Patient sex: M
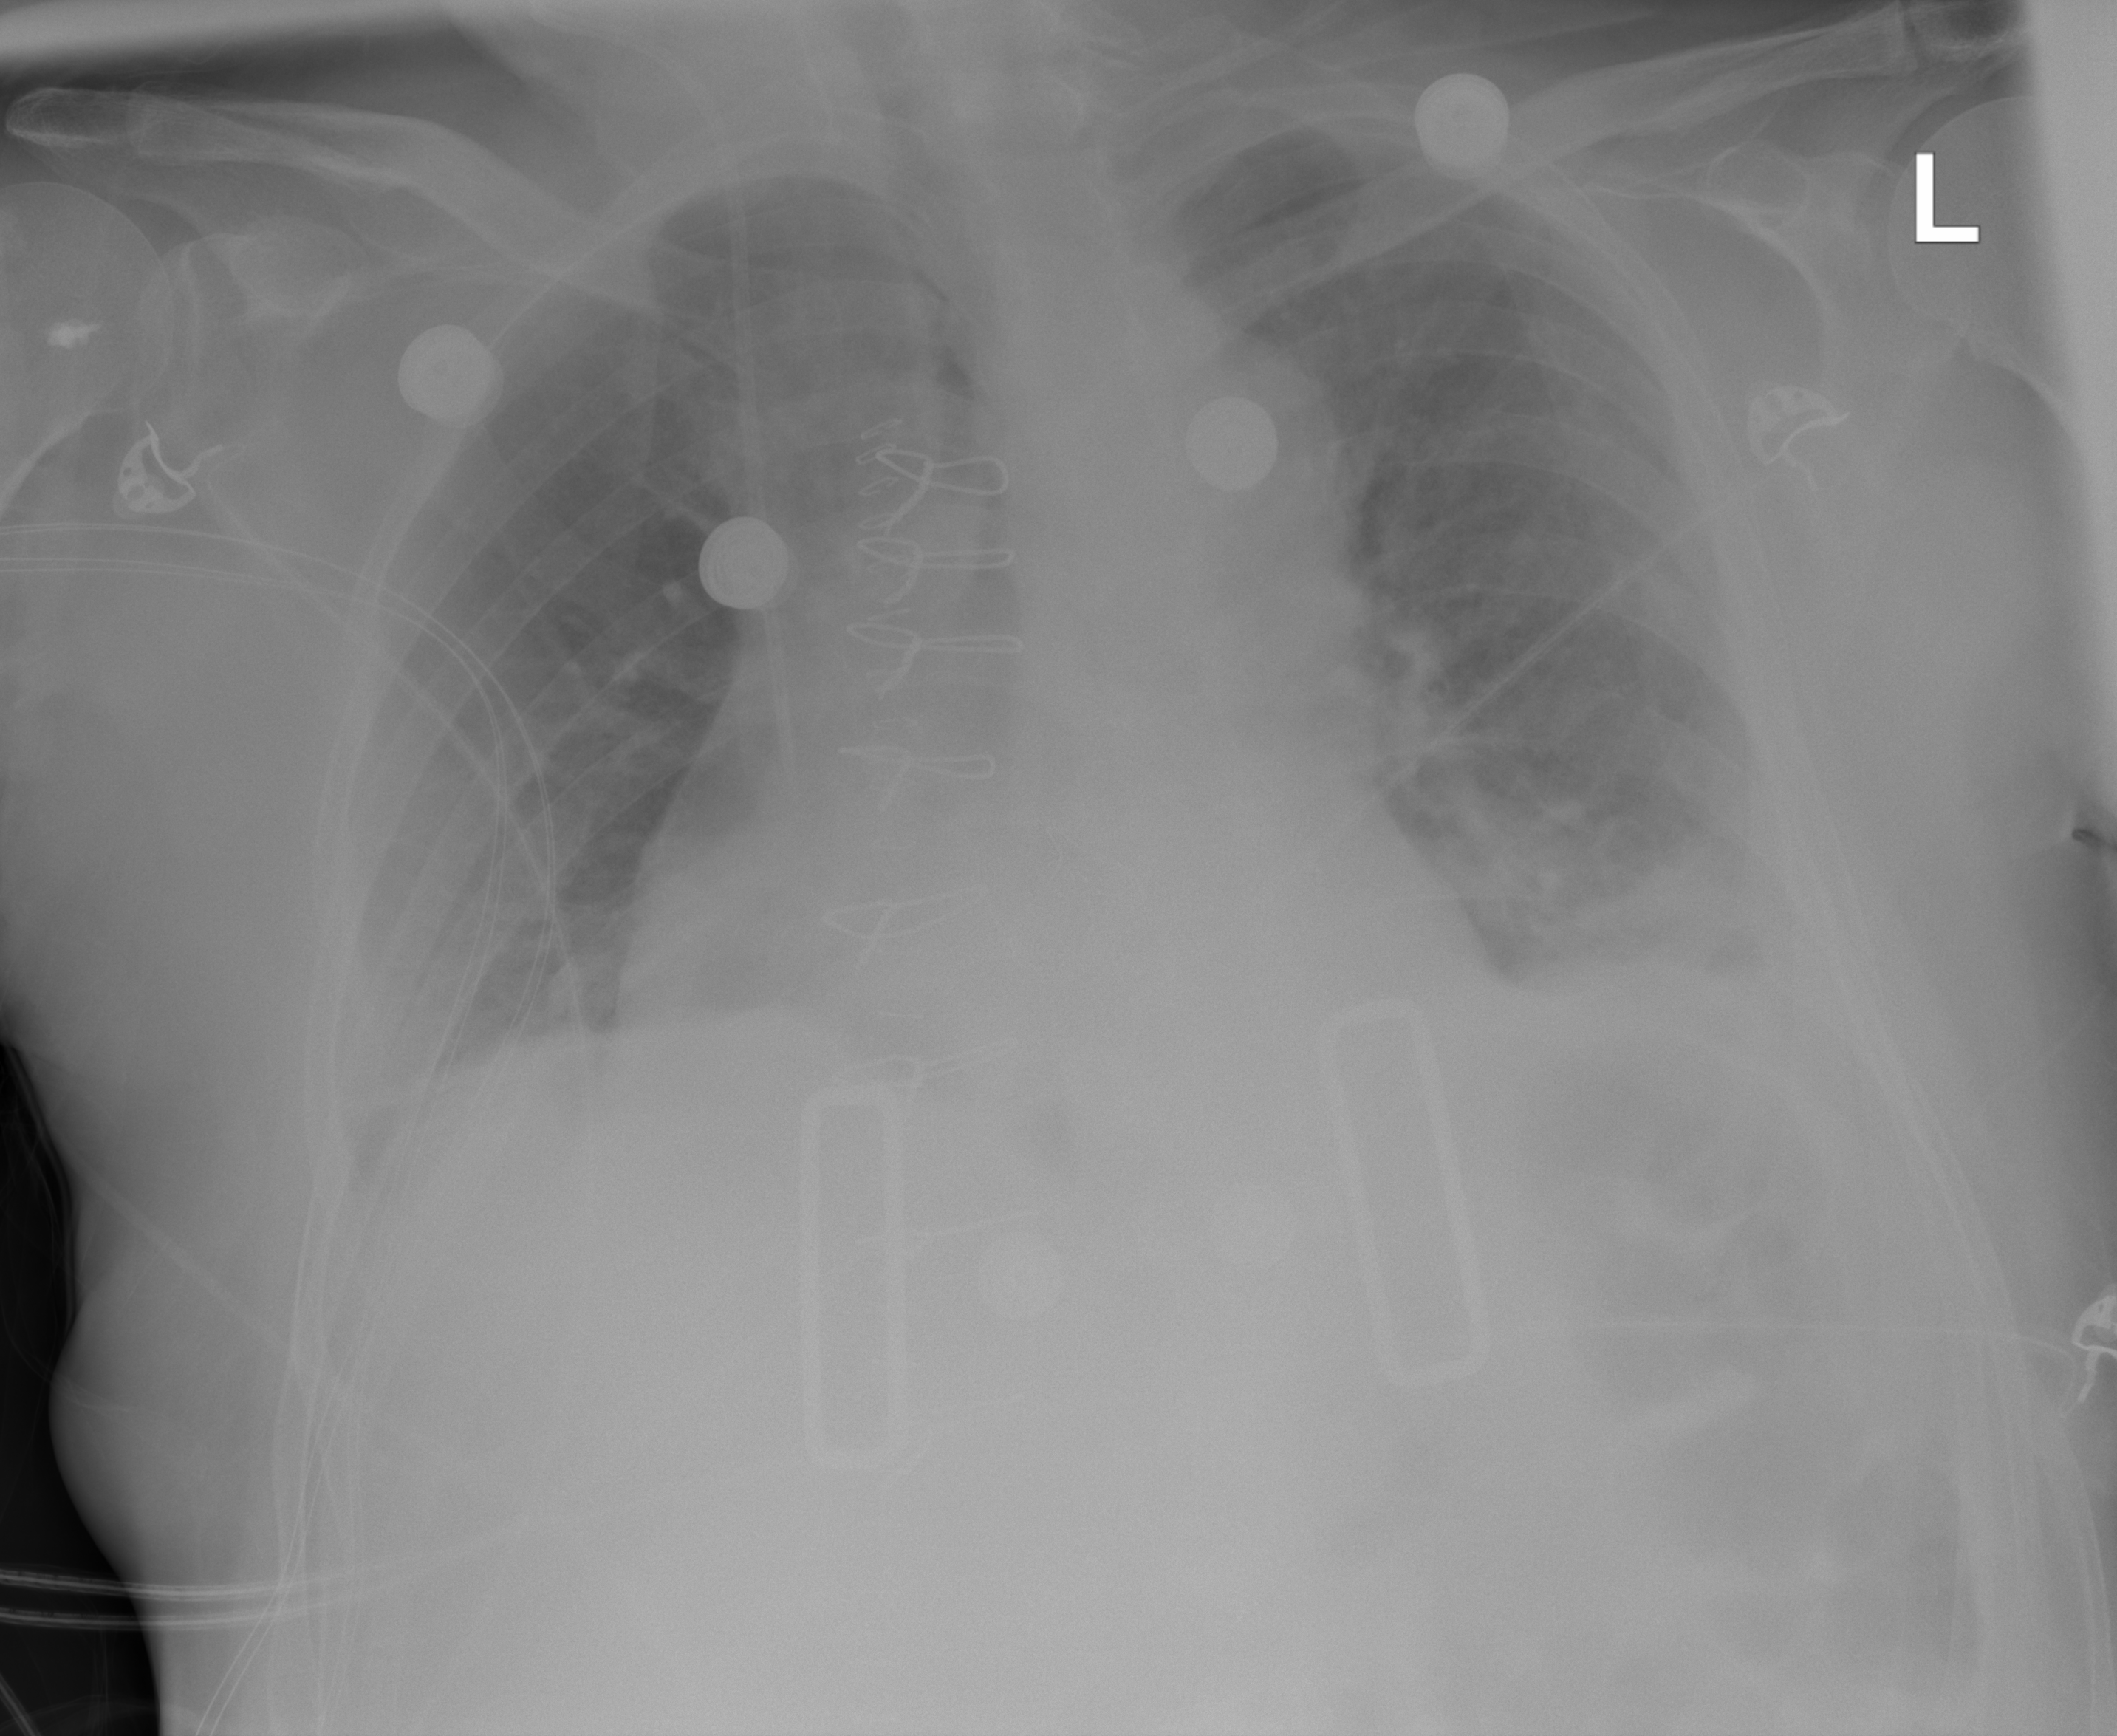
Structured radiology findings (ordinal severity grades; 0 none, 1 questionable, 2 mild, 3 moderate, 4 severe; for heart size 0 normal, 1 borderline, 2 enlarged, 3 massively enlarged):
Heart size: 1
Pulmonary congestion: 1
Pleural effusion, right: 2
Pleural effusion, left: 2
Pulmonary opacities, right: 0
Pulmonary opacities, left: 0
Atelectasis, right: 2
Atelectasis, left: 2